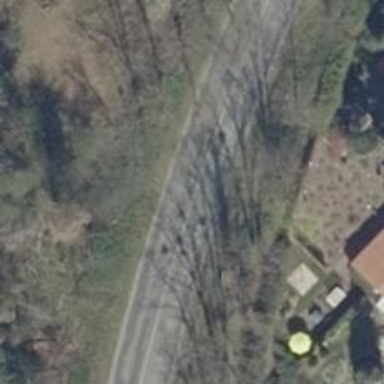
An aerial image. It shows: Secondary road with asphalt surface and lane markings.